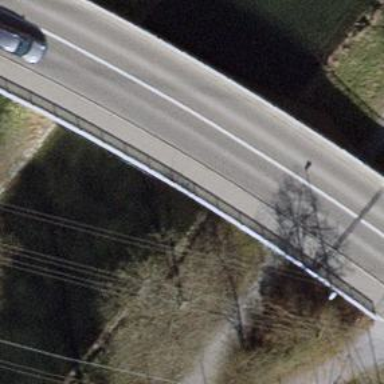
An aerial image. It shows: Tertiary road on asphalt surface crossing over bridge.